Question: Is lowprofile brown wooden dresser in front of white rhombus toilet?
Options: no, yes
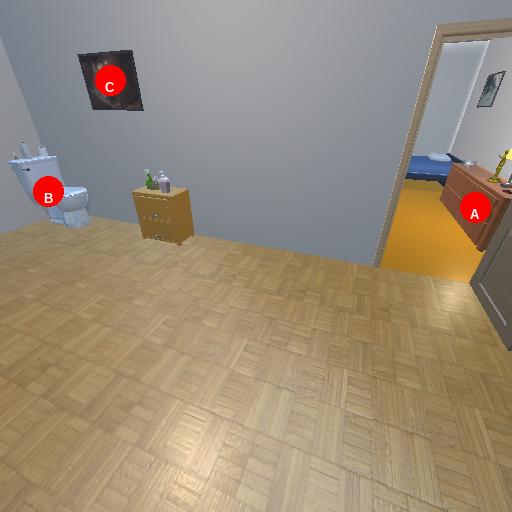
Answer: no